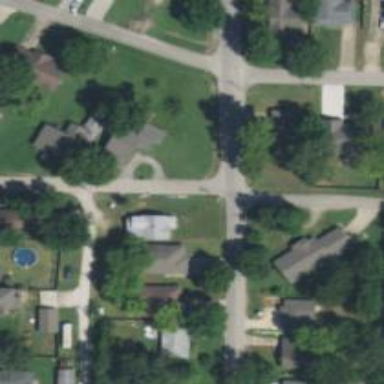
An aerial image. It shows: Residential road.